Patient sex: M
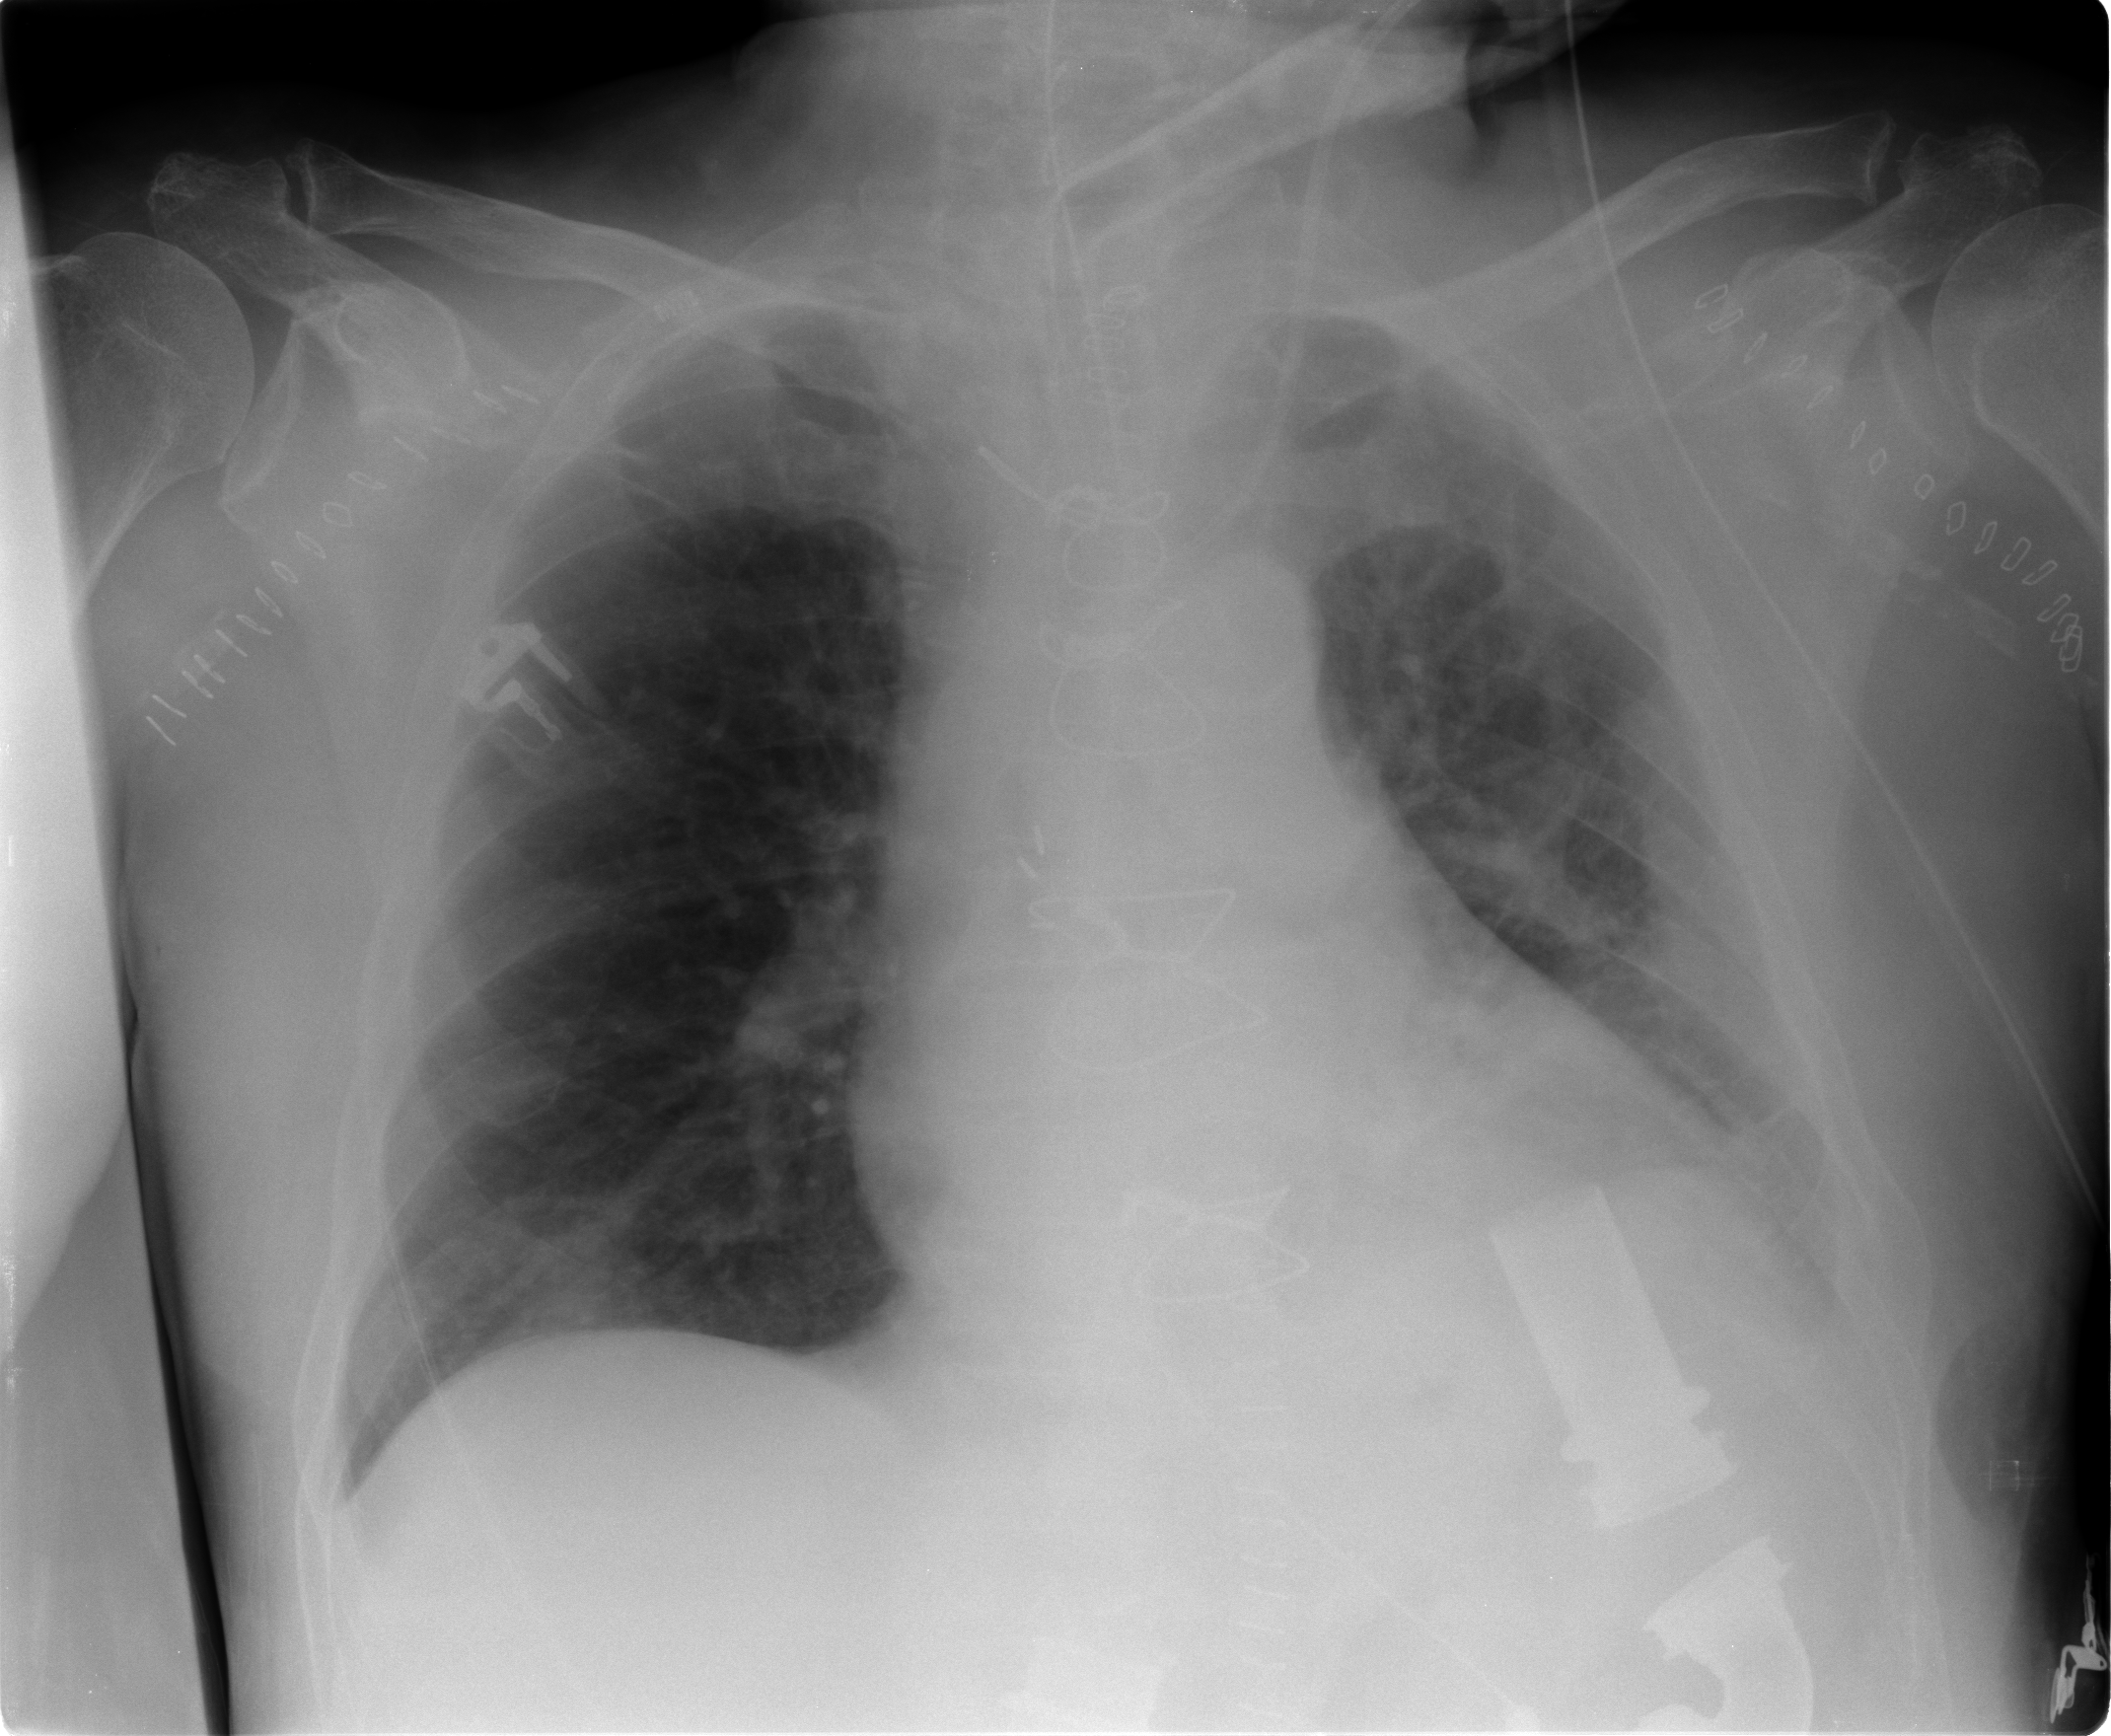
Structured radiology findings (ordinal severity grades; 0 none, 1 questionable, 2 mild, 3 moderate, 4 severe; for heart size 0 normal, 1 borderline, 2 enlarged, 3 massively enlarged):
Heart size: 2
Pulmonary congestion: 2
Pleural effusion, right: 0
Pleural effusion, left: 2
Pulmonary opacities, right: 0
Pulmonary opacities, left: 0
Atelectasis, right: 2
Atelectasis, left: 2